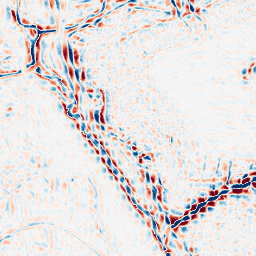
Category: wavelet
Decomposition family: wavelet_biorthogonal
Decomposition parameters: wavelet: bior4.4
level: 3
Upsampling method: bicubic
Upsampling parameters: scale: 2
Upsampling scale: 2